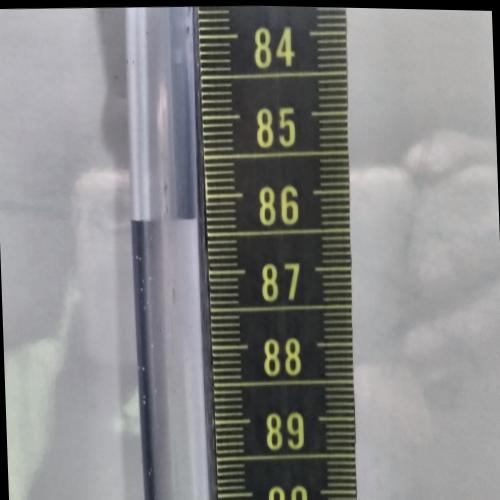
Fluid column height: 86.3 cm